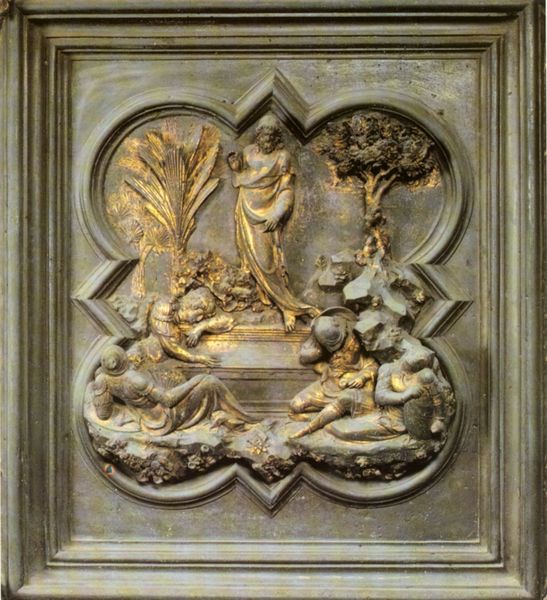
Titel: Nordtür
Künstler: Lorenzo Ghiberti
Standort: Florenz, Baptisterium (EU - I - Toskana)
Schlagwörter: baum, gott, mann, menschen, frau, holz, marmor, männer, tür, rahmen, stehen, stein, tod, tot, gewand, gold, personen, renaissance, affe, engel, relief, liegen, schlafen, italien, fels, treppe, architecture, men, soldier, women, gilded, verzierung, picture, palm, palme, bronze, liegend, kreuz, helm, wood, sad, christus, jesus, man, rock, sky, stone, tree, sage, florenz, girl, death, heiliger, helmet, light, jünger, frame, gilt, saint, auferstehung, sculpture, vergoldung, human, pastoral, brunelleschi, art, god, christ, carving, rest, resurection, lorenzo ghiberti, fallen, lying down, coffin, clay, woud, emboss, treee, embossed, die, wooden frame, benediction, warving